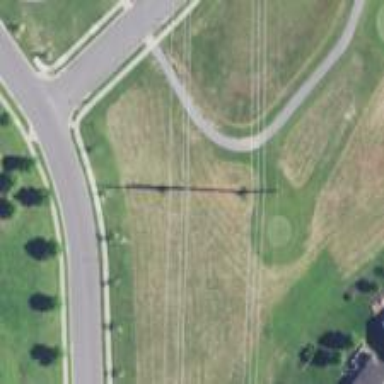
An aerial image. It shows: Path for both road and golf.